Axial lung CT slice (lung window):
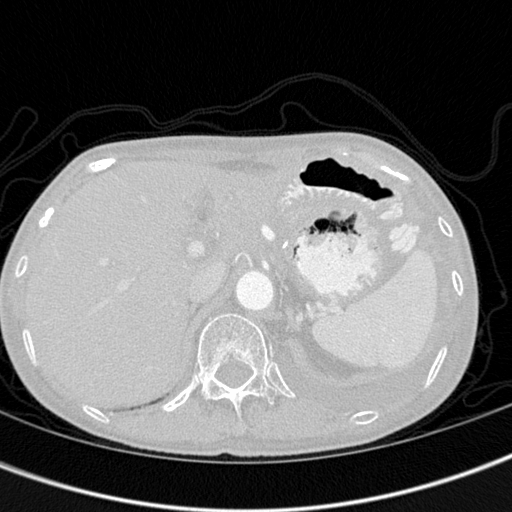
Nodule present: no